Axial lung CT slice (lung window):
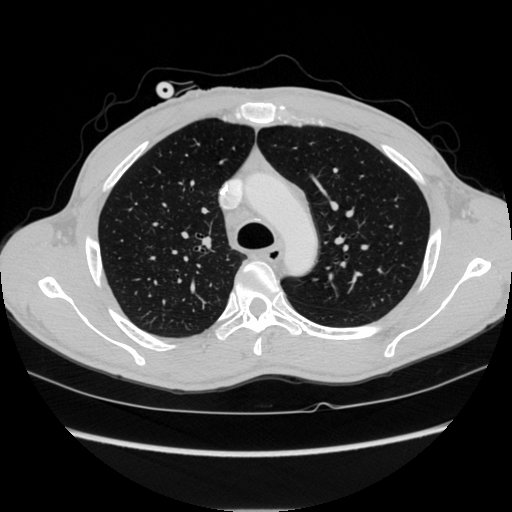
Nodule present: no